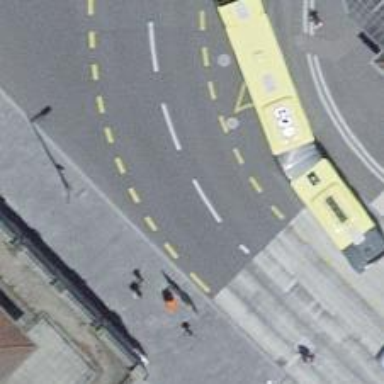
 there is bus lane and shared bus and cycle lane."